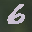
Label: 6